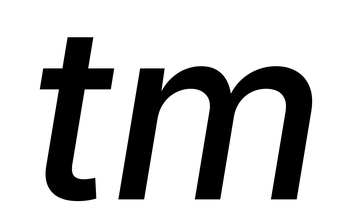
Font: Inter-Italic_Medium_Italic